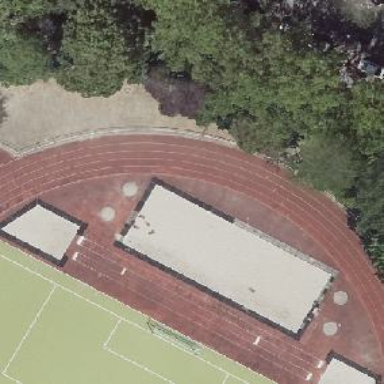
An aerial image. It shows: Multi-sport pitch with tartan surface.